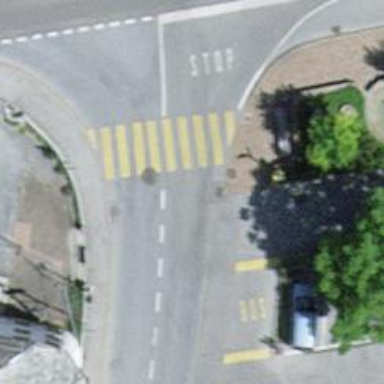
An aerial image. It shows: Marked zebra crossing on the road.